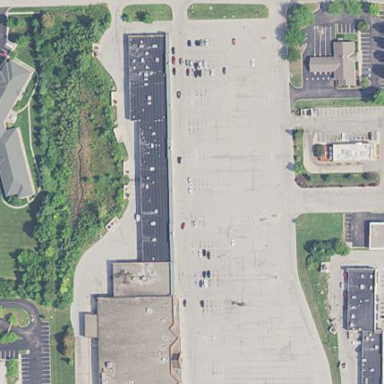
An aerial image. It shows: Retail area.